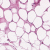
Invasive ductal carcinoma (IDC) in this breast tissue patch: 0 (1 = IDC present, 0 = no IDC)